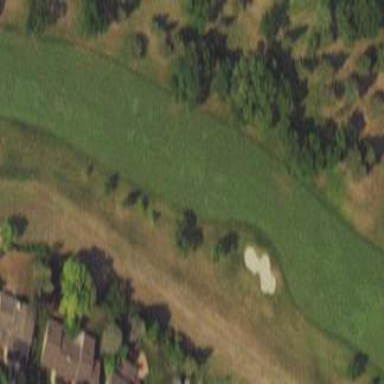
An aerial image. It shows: Scenic golf fairway.